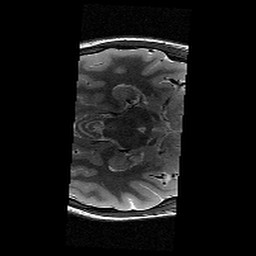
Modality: T2w
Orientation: axial
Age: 14
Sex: female
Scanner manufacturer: siemens
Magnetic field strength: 3 T
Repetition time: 9.23 s
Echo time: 0.067 s